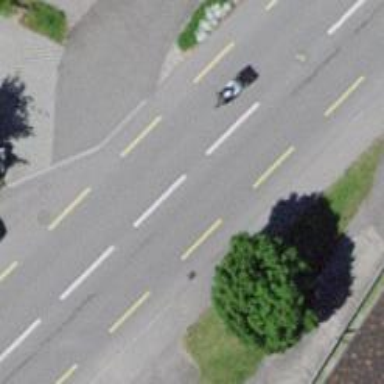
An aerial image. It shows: Tertiary road with designated cycle lane.